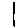
Label: line